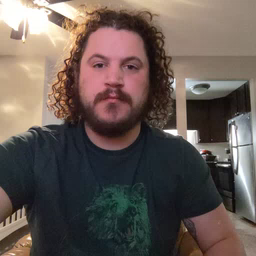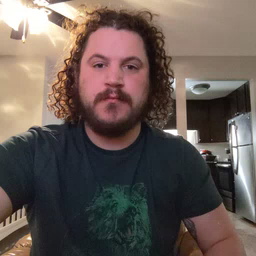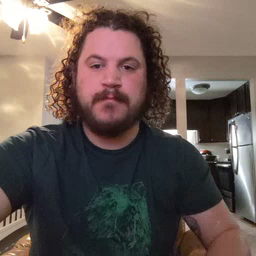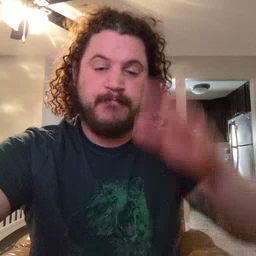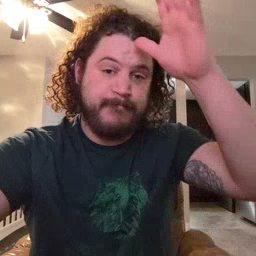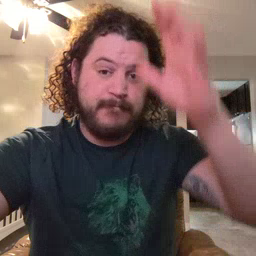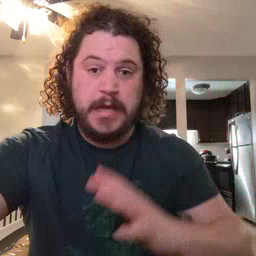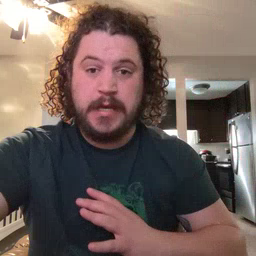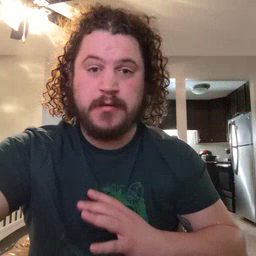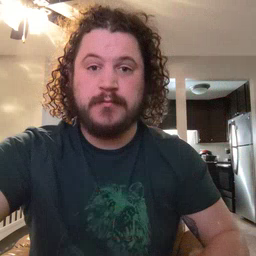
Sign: man